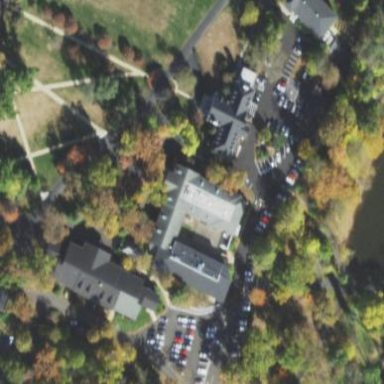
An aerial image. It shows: View of university building.